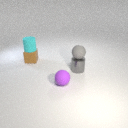
small gray metal cylinder behind small purple rubber sphere